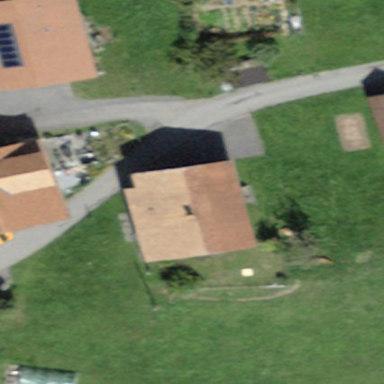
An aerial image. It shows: Farm building.